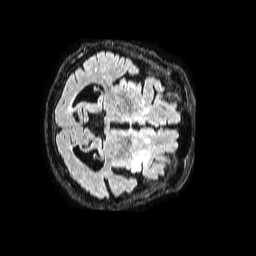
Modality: FLAIR
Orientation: axial
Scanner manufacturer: philips
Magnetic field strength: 1.5 T
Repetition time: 4.8 s
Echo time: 0.3 s